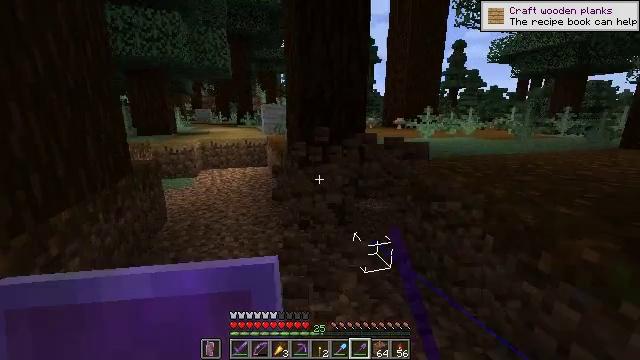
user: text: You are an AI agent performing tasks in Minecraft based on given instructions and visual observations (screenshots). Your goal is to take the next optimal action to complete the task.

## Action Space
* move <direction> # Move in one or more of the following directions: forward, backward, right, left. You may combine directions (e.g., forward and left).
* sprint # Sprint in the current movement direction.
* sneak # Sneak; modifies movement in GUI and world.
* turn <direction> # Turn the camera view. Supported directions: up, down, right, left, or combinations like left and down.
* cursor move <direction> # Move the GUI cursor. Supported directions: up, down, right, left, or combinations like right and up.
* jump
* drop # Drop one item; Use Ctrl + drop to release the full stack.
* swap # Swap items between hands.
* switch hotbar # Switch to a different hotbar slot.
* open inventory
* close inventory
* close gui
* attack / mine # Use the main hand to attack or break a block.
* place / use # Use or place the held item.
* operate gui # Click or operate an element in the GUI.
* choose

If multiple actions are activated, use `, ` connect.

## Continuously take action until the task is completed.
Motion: motion action
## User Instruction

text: Remove the topsoil to get podzol.
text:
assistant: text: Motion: no_op